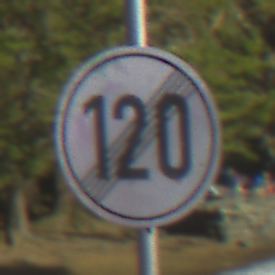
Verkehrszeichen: EndeGeschwindigkeit120
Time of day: MorningAfternoon
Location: Outdoor (Nature)
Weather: Clear
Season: Winter
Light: Natural